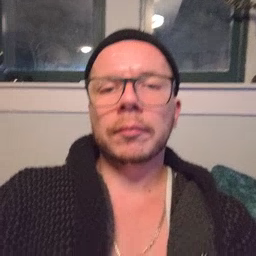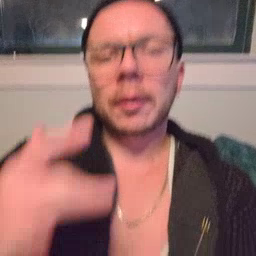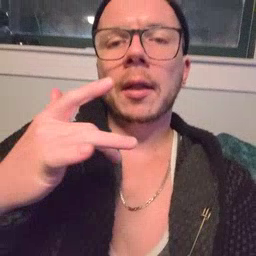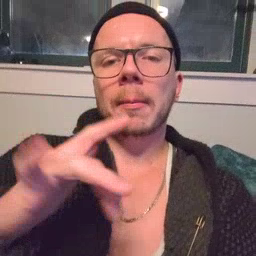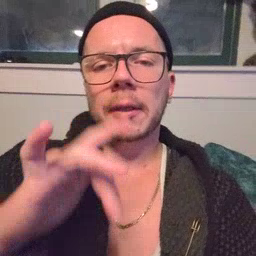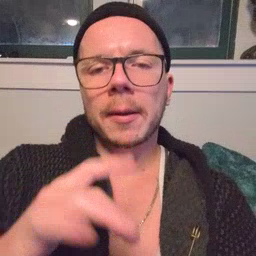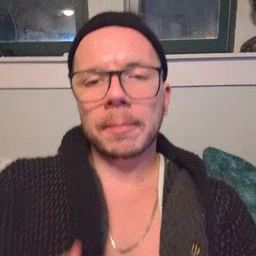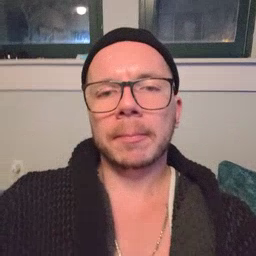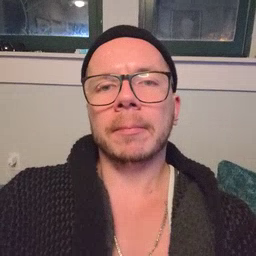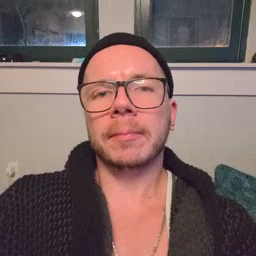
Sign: empty